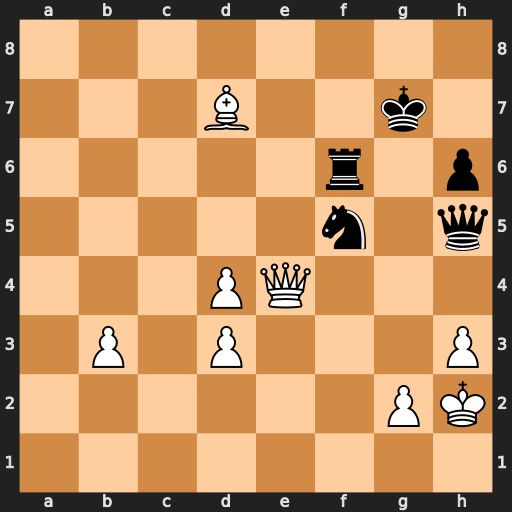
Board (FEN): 8/3B2k1/5r1p/5n1q/3PQ3/1P1P3P/6PK/8
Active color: w
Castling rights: -
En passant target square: -
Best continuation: g4 Nd6 gxh5 Nxe4 dxe4